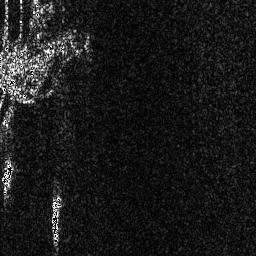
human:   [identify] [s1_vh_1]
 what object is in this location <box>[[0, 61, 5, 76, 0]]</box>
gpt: <ref>1 medium ship at the left</ref>